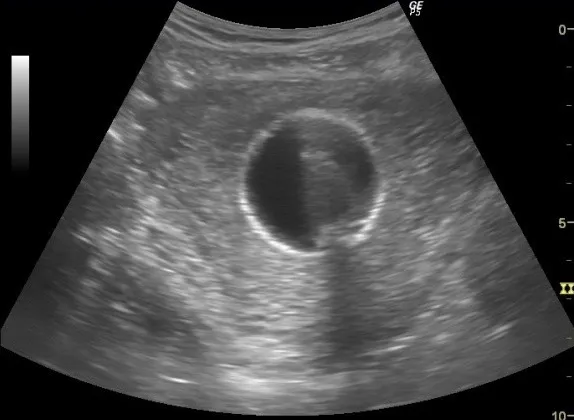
Transvaginal grey-scale US showed the urinary catheter balloon in place.
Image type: radiology (ultrasound)